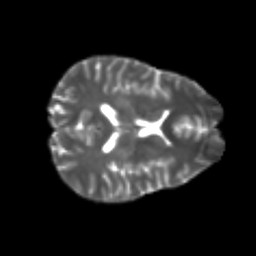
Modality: T2w
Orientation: axial
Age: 24
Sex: female
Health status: healthy
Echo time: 0.074 s